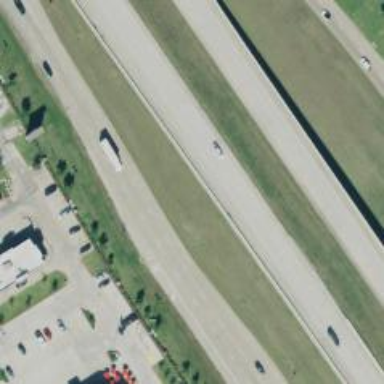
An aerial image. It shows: Tertiary road with frontage road along it.